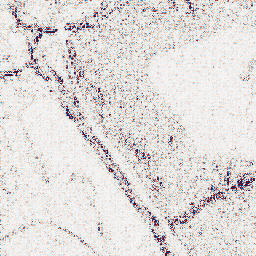
Category: wavelet
Decomposition family: wavelet_reverse_biorthogonal
Decomposition parameters: wavelet: rbio3.5
level: 1
Upsampling method: sinc_hamming
Upsampling parameters: scale: 8
kernel_size: 16
Upsampling scale: 8